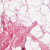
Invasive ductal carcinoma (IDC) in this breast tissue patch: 0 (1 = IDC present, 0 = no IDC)